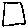
Label: square